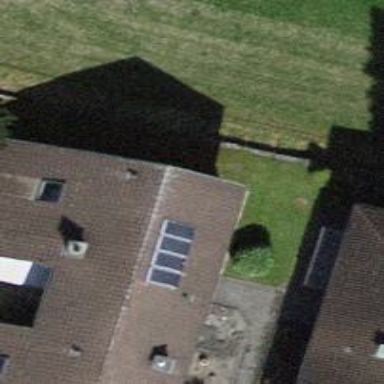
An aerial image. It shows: Solar power generator using photovoltaic panels.